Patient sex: M
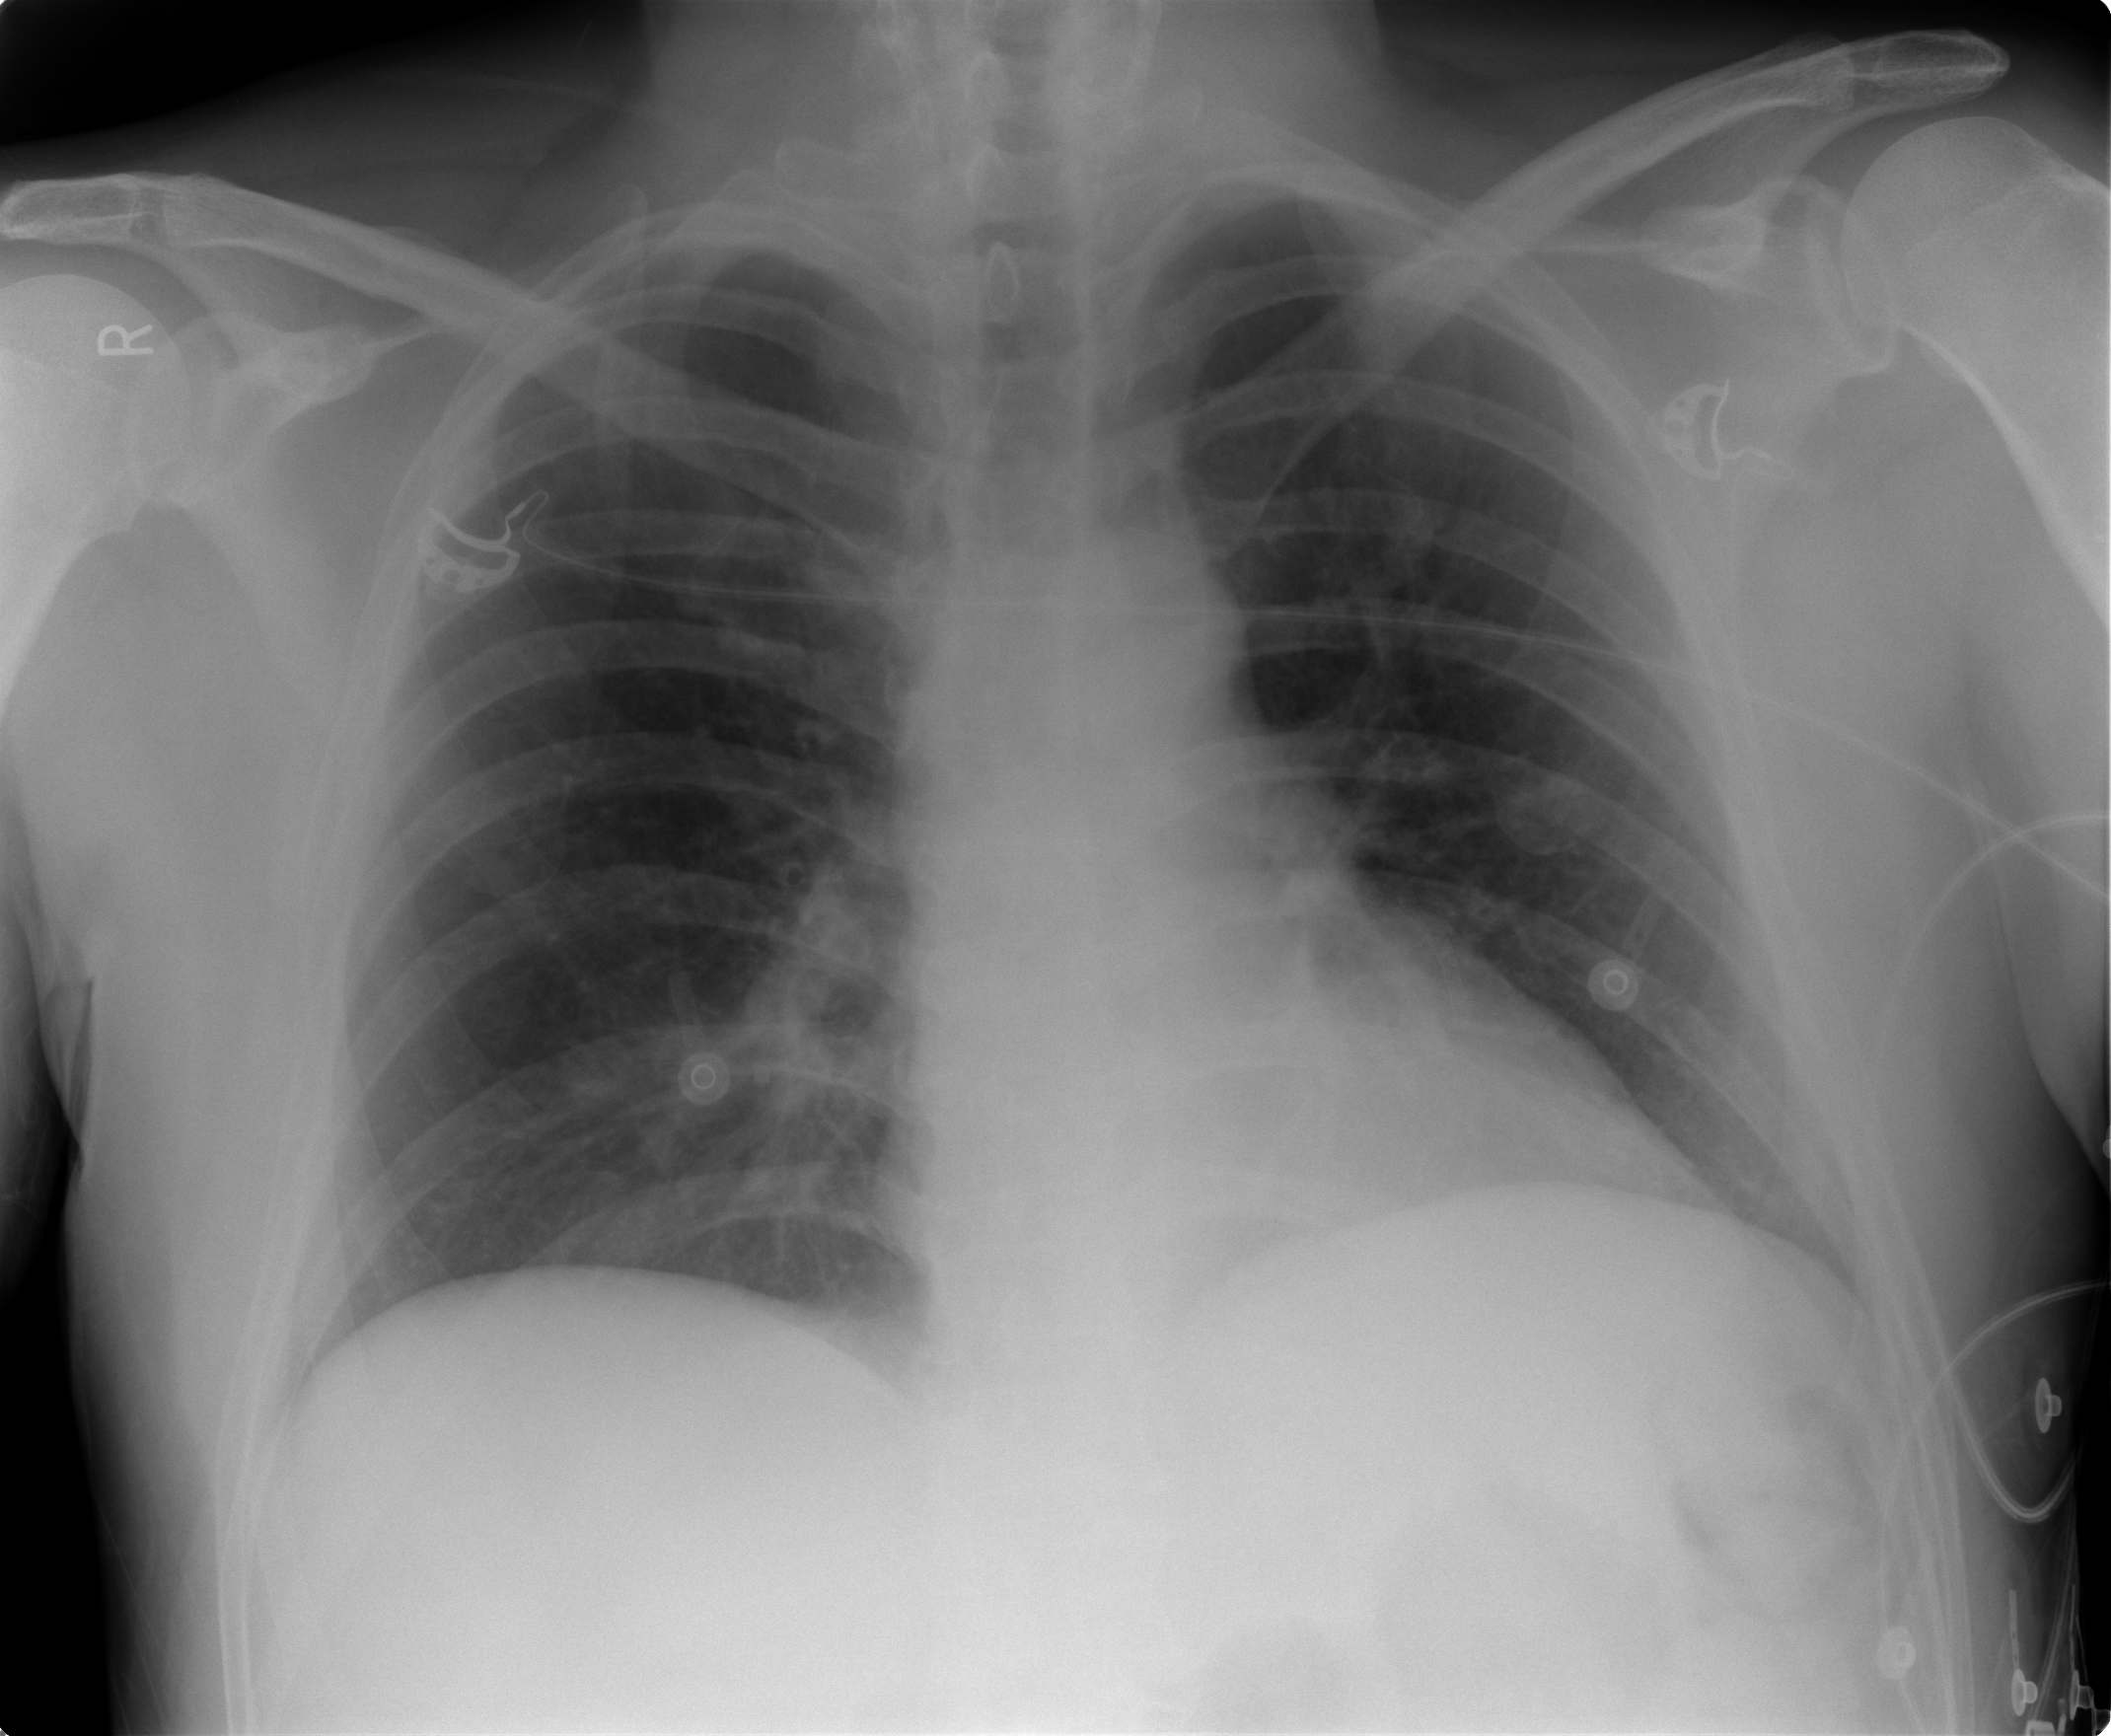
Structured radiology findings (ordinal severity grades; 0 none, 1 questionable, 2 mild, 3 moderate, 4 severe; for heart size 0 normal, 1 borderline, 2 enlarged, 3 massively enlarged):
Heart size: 0
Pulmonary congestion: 2
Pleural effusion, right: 0
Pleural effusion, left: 0
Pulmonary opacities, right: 0
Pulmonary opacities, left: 0
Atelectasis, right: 0
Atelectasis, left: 0